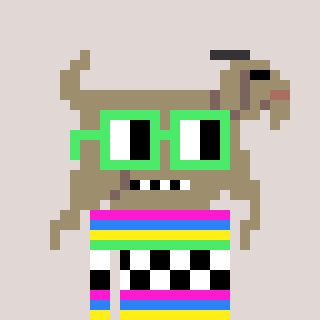
a pixel art character with square light green glasses, a goat-shaped head and a peachy-colored body on a warm background